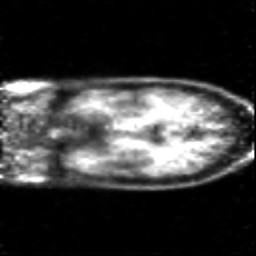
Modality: PET
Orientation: coronal
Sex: female
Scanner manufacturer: siemens